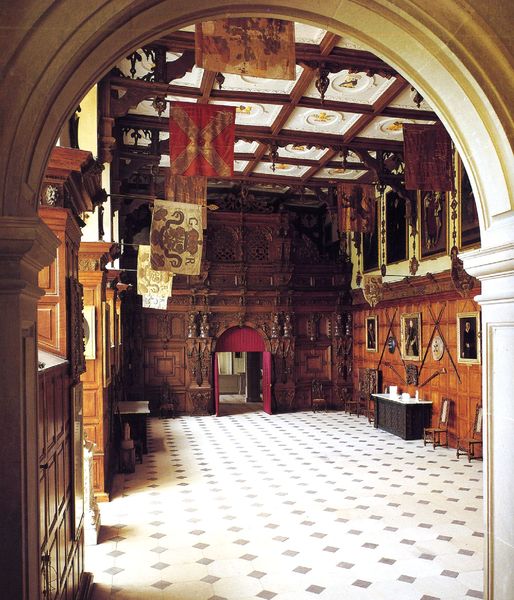
Titel: Audley End
Standort: (GB England Essex) (EU - GB - England - Essex)
Schlagwörter: gemälde, braun, fenster, holz, licht, marmor, raum, stühle, tür, weiss, rot, schloss, karo, ornament, alt, wand, innenraum, boden, decke, bilder, bogen, fahnen, fahne, saal, rundbogen, banner, stuck, durchgang, tor, foto, fotografie, eingang, truhe, hängen, fliesen, waffen, degen, kacheln, ritter, wimpel, wappen, holzvertäfelung, flaggen, wnad, tpr, hölzern, vertäfelung, holzverkleidung, rittersaal, deckenvertäfelung, stützbalken, hällzern